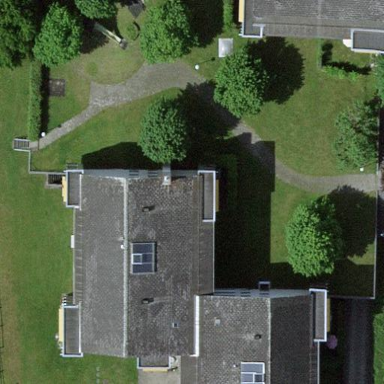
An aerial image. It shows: Gabled roof on residential building.